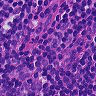
Metastatic tissue present: no